Question: I would like to get different data when i tap popup menu in each video like image below, but right now my code get same data when i tap menu on different video, in this case when i tap menu preview in different video it will play same video, what's gonna wrong with my code?
here is the screenshot :

'''
public class MyCollectionAdapter extends RecyclerView.Adapter<RecyclerView.ViewHolder> {
static List<MyCollection> data;
private Context mContext;
private MyCollection collection = null;
private ProgressDialog progressDialog;
public MyCollectionAdapter(Context context, List<MyCollection> data) {
this.data = data;
this.mContext = context;
}
@Override
public RecyclerView.ViewHolder onCreateViewHolder(ViewGroup parent, int viewType) {
LayoutInflater inflater = (LayoutInflater) parent.getContext().getSystemService(Context.LAYOUT_INFLATER_SERVICE);
View v = inflater.inflate(R.layout.item_collection_video, parent, false);
return new VH(v);
}
@Override
public void onBindViewHolder(final RecyclerView.ViewHolder holder, int position) {
collection = data.get(position);
final VH vh = (VH) holder;
vh.tvArtist.setText(collection.alias);
vh.tvJudul.setText(collection.judul);
vh.tvActive.setText(collection.sub_end);
RequestOptions requestOptions = new RequestOptions();
requestOptions.placeholder(R.drawable.background);
Glide.with(vh.ivVideo.getContext())
.load(collection.thumb_pic)
.apply(requestOptions)
.into(vh.ivVideo);
vh.menu.setOnClickListener(new View.OnClickListener() {
@Override
public void onClick(View v) {
popUpMenu(((VH) holder).menu);
}
});
}
private void popUpMenu(View view) {
PopupMenu popupMenu = new PopupMenu(view.getContext(), view);
MenuInflater inflater = popupMenu.getMenuInflater();
inflater.inflate(R.menu.collection_menu, popupMenu.getMenu());
popupMenu.setOnMenuItemClickListener(new MyMenuItemClickListener());
popupMenu.show();
}
@Override
public int getItemCount() {
return (data == null) ? 0 : data.size();
}
public class VH extends RecyclerView.ViewHolder {
TextView tvArtist;
TextView tvJudul;
TextView tvActive;
ImageView ivVideo, menu;
MediaController mediaController;
VideoView vvPreview;
CardView cardView;
public VH(View itemView) {
super(itemView);
tvArtist = itemView.findViewById(R.id.tv_artist_collection);
tvJudul = itemView.findViewById(R.id.tv_title_collection);
tvActive = itemView.findViewById(R.id.tv_date);
ivVideo = itemView.findViewById(R.id.img_collection);
cardView = itemView.findViewById(R.id.card_view);
menu = itemView.findViewById(R.id.collection_menu);
vvPreview = itemView.findViewById(R.id.vv_preview_collection);
mediaController = new MediaController(itemView.getContext());
mediaController.setAnchorView(mediaController);
}
}
private class MyMenuItemClickListener implements PopupMenu.OnMenuItemClickListener {
public MyMenuItemClickListener() {
}
@Override
public boolean onMenuItemClick(MenuItem item) {
switch (item.getItemId()) {
case R.id.setVideoTone:
progressDialog = new ProgressDialog(mContext);
progressDialog.setMessage("Set to video tone ...");
progressDialog.setCancelable(false);
progressDialog.show();
serAsVideoTone();
return true;
case R.id.preview:
Intent intent = new
Intent(mContext,PreviewVideoCollection.class);
intent.putExtra("urlPreview", collection.source_content); // source_content contain same data (it should contain different data)
mContext.startActivity(intent);
return true;
default:
}
return false;
}
}
private void serAsVideoTone() {
Call<APIResponse<List<SetVideoTone>>> call = ServicesFactory.getService(mContext).getVideoTone(collection.caller_id, collection.content_id);
call.enqueue(new Callback<APIResponse<List<SetVideoTone>>>() {
@Override
public void onResponse(Call<APIResponse<List<SetVideoTone>>> call, Response<APIResponse<List<SetVideoTone>>> response) {
new Handler().postDelayed(new Runnable() {
@Override
public void run() {
OwnVideoManager.getCollectionUri(mContext);
progressDialog.dismiss();
((Activity) mContext).finish();
}
}, 2000);
}
@Override
public void onFailure(Call<APIResponse<List<SetVideoTone>>> call, Throwable t) {
Toast.makeText(mContext, "Setup Video Tone Failed", Toast.LENGTH_SHORT).show();
}
});
}
}
'''
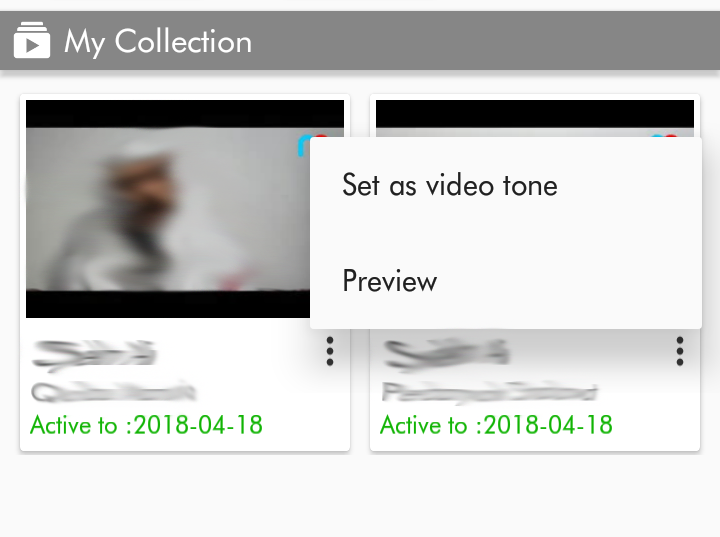
Answer: Move line 'collection = data.get(position);' in on click listener as below.
'''
vh.menu.setOnClickListener(new View.OnClickListener() {
@Override
public void onClick(View v) {
collection = data.get(vh.getAdapterPosition());
popUpMenu(((VH) holder).menu);
}
});
'''